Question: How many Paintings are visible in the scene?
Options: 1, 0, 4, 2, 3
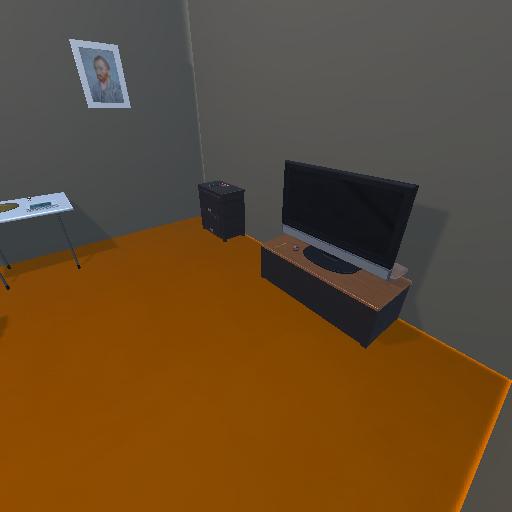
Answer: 1